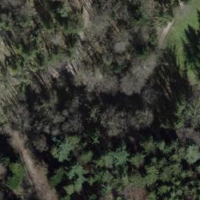
EUNIS habitat code: 44
Species observed at this site:
Caltha palustris